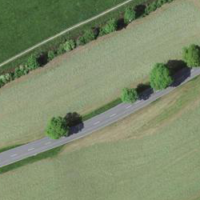
EUNIS habitat code: 52
Species observed at this site:
Milvus milvus